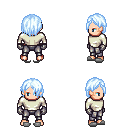
a pixel art fantasy rpg character, male body template, human, light skin, white long-sleeve shirt, metal pants, white cyan bangs hairstyle, metal gloves, white slippers, four views (front, back, left, right), 2x2 character sprite sheet, small pixel art, hard edges, no anti-aliasing